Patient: sex M, age 48
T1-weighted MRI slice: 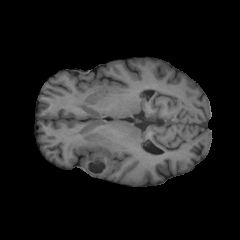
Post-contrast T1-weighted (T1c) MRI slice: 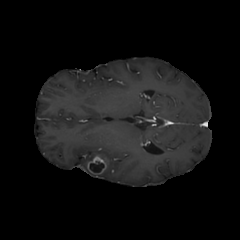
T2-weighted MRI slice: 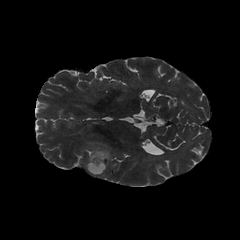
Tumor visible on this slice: yes
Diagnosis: Glioblastoma, IDH-wildtype
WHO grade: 4